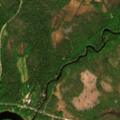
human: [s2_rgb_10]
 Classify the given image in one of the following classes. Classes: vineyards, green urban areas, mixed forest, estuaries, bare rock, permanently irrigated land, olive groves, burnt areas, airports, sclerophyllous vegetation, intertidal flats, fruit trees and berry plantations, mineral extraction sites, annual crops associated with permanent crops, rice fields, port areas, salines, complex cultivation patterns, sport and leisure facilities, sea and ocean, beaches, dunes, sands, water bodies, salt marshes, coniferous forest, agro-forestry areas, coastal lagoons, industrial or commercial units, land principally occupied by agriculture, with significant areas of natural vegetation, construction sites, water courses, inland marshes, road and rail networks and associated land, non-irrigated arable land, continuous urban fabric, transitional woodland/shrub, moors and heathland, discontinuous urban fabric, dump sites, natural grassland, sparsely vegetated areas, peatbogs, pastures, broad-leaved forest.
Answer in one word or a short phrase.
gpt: coniferous forest, mixed forest, transitional woodland/shrub, water courses